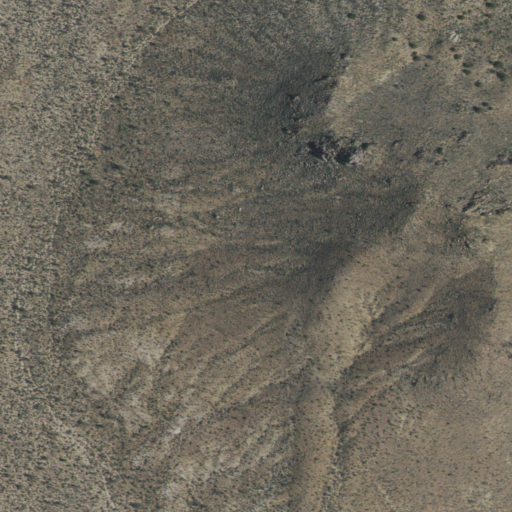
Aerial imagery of mountain in California named Wildcat Butte containing grassland and shrub